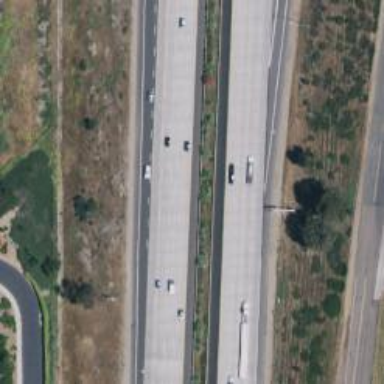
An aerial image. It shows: Motorway.